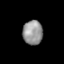
Tissue: lung
Cell type: Others
Senescence score: 0.2109
Nuclear area (px): 478
Mean DAPI intensity: 148.061